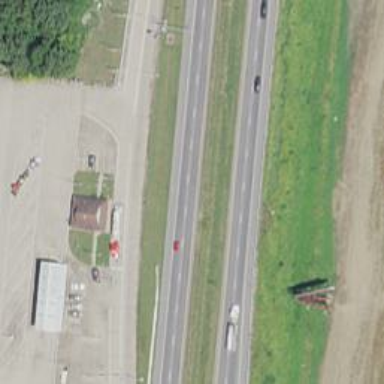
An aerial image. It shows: Weighbridge located along service road.